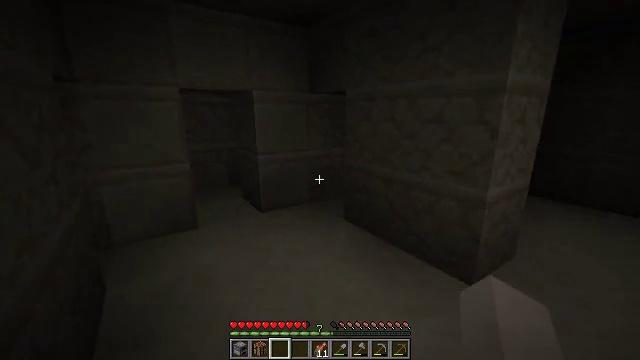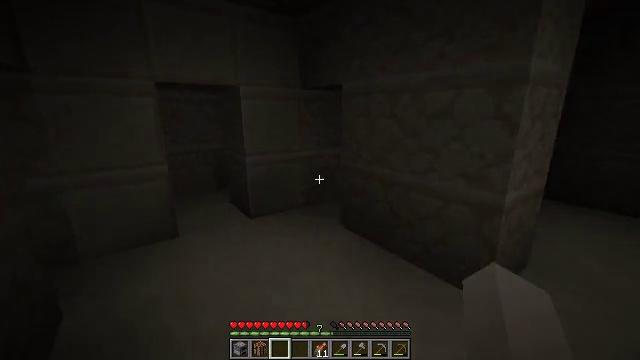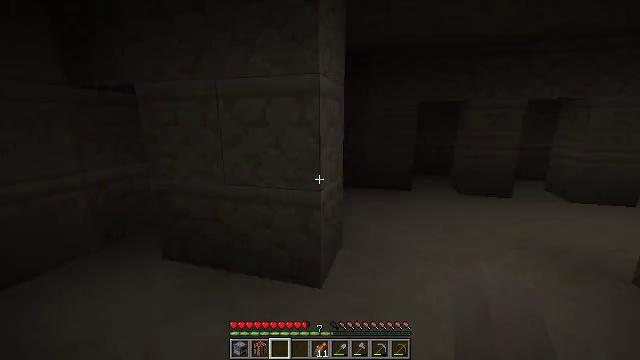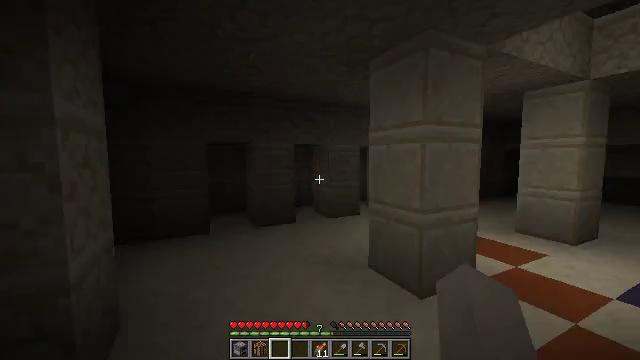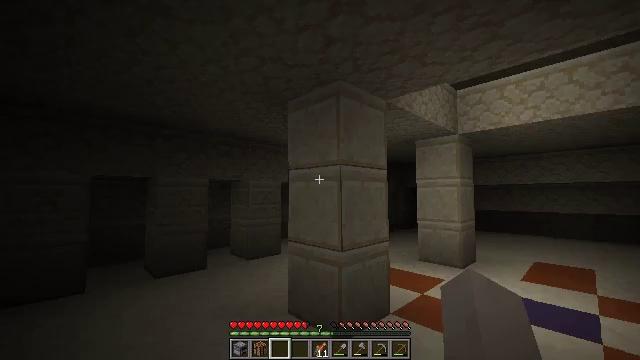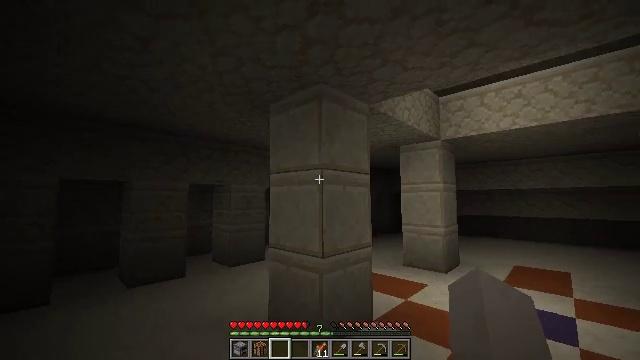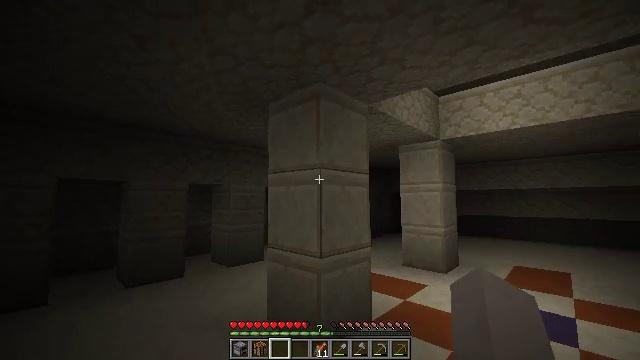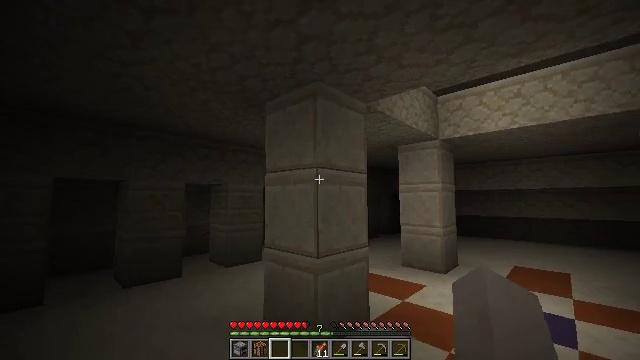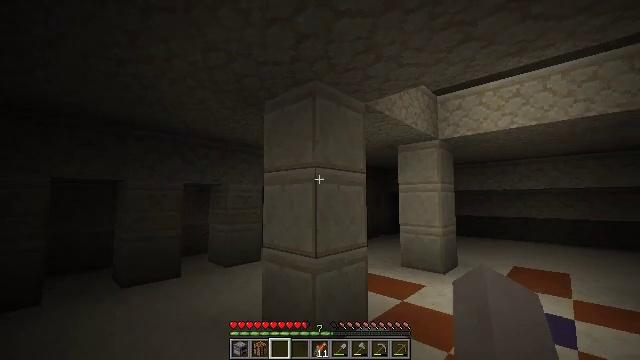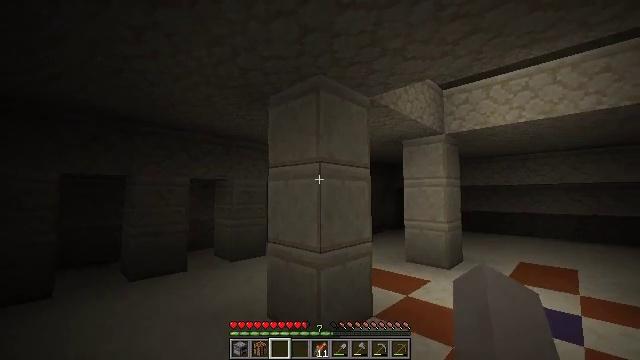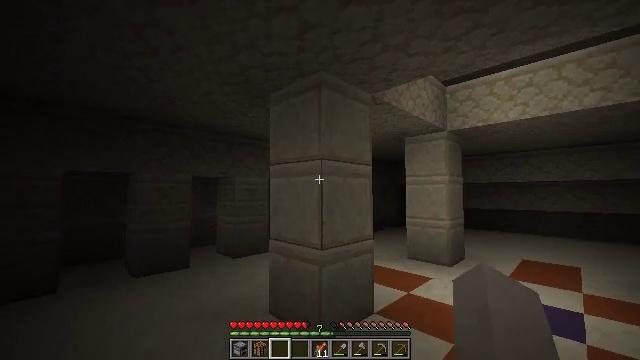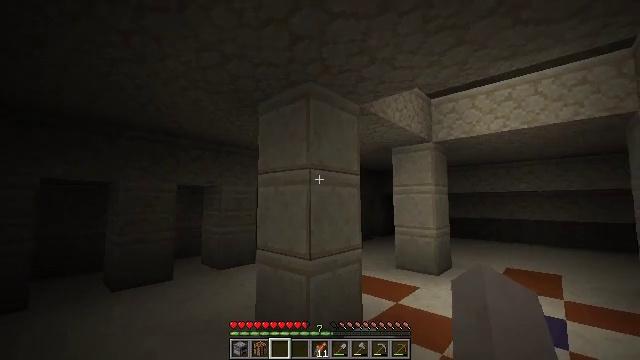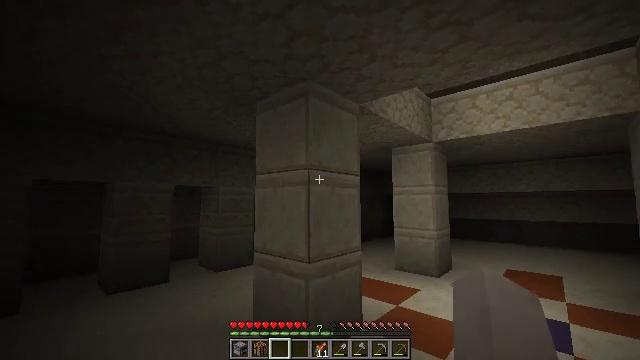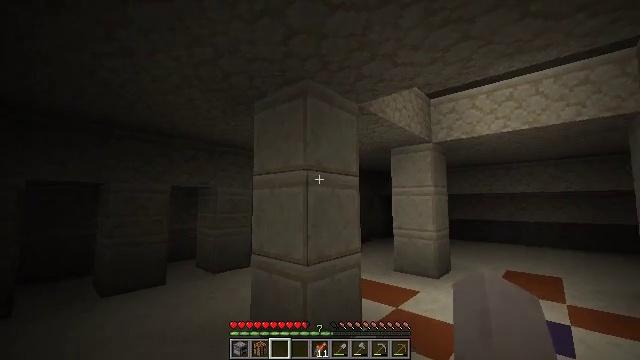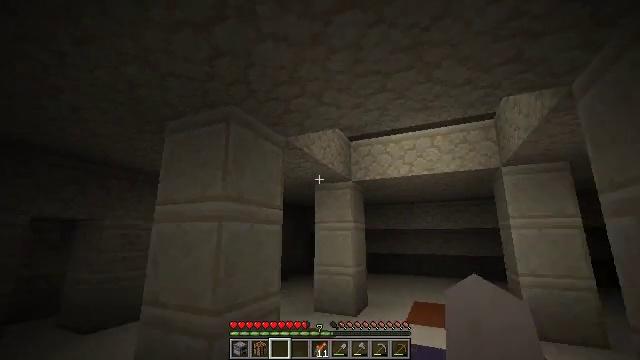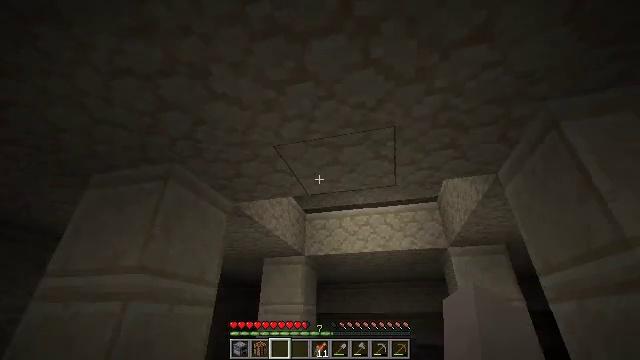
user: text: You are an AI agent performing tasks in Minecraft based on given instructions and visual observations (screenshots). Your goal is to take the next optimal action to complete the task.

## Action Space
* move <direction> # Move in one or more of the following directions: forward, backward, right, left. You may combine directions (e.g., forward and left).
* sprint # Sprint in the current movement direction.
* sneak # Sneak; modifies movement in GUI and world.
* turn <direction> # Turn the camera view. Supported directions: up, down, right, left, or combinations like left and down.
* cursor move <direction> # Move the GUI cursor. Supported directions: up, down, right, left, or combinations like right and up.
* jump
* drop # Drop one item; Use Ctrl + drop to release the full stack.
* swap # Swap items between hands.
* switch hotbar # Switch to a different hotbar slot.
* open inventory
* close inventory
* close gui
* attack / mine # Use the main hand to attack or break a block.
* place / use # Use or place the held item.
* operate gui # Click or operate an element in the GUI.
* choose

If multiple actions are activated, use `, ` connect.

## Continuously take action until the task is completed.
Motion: motion action
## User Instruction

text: Break the cut sandstone block.
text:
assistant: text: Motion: move forward, turn right
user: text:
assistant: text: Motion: move forward and move right, turn right and up
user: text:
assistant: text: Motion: move forward and move right, turn right and up
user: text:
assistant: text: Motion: move right, turn right and up
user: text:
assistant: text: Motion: turn right and up
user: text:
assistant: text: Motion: no_op
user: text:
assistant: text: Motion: no_op
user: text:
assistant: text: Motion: no_op
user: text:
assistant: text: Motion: turn left and down
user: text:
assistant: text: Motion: no_op
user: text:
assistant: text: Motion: turn right and up
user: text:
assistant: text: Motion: move forward
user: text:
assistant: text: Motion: move forward
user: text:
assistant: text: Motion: move forward and move right, turn right and up
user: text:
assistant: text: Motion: move forward and move right, turn right and up
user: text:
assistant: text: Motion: move forward and move right, turn left and up
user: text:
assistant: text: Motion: move forward and move right
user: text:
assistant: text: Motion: move forward and move right
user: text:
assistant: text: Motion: move forward and move right, turn left and up
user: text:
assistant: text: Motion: move forward and move right, turn left
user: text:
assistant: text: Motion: move forward and move right
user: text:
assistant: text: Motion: move forward and move right, turn left and up
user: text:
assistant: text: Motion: move forward, turn up
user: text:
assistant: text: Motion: move forward
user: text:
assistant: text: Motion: move forward
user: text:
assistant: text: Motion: move forward and move right
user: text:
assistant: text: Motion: move forward and move right
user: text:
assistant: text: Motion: move forward and move right
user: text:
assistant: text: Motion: move forward and move right, turn left and down
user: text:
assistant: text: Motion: move forward and move right, turn left and down